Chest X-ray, PA view. Patient: 62 years old, sex M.
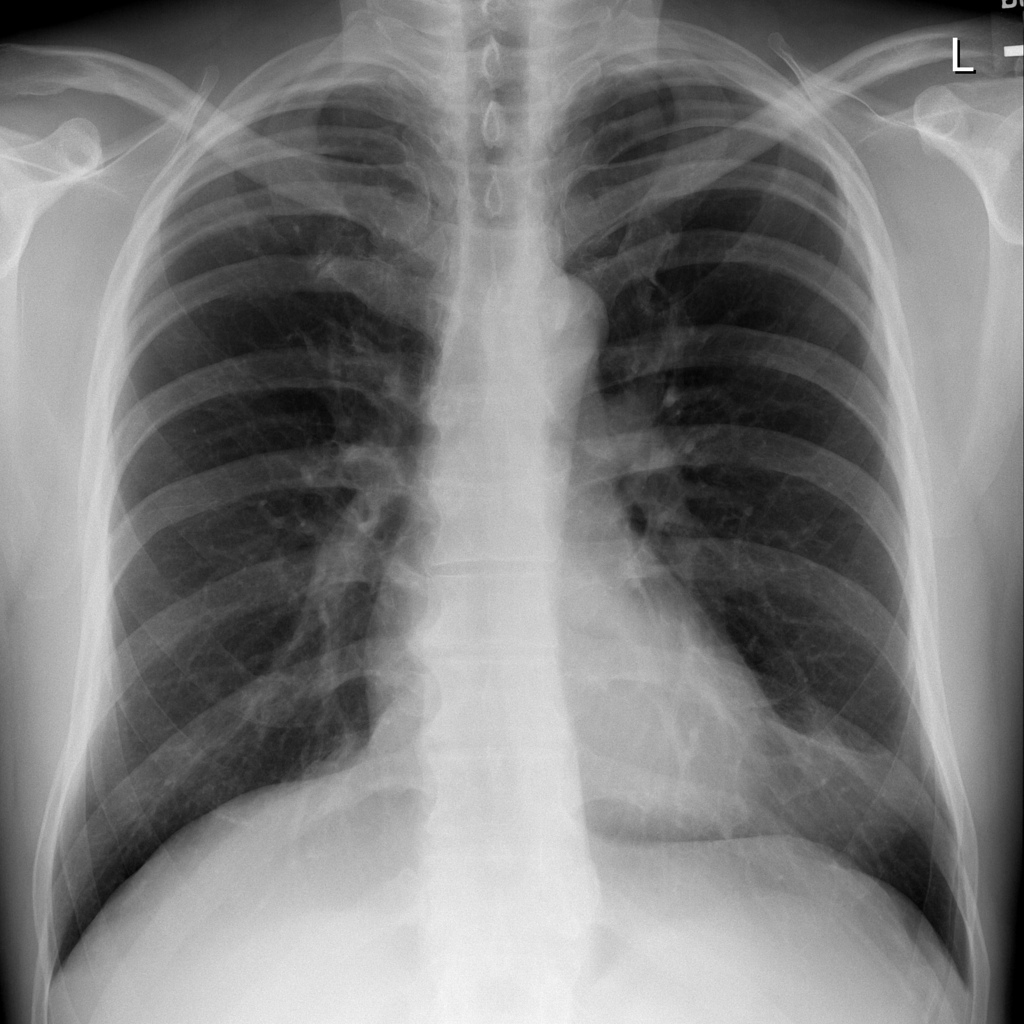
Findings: No Finding